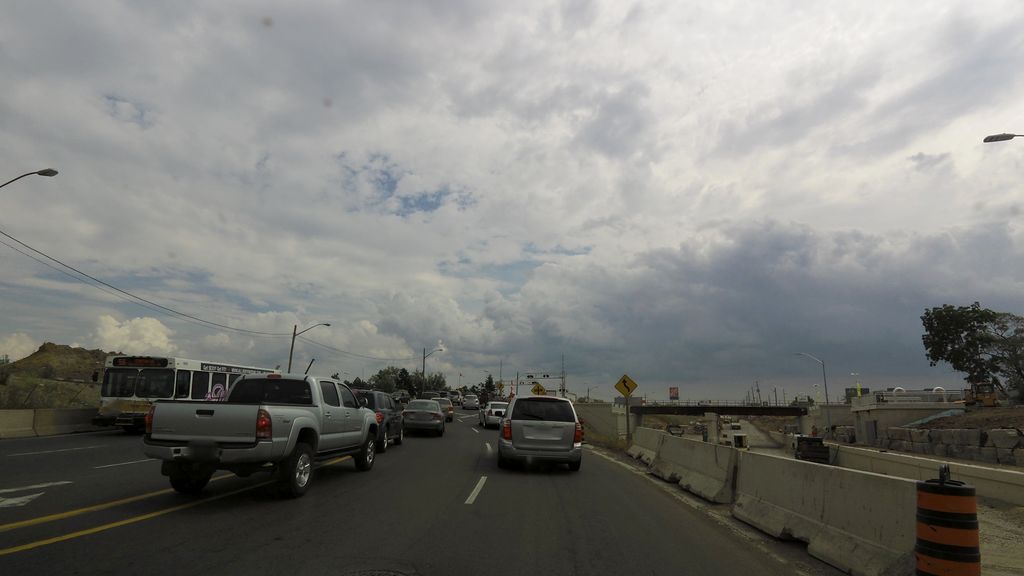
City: hamilton